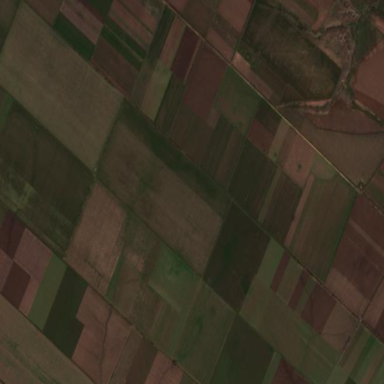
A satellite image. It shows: Picturesque farmland scene.